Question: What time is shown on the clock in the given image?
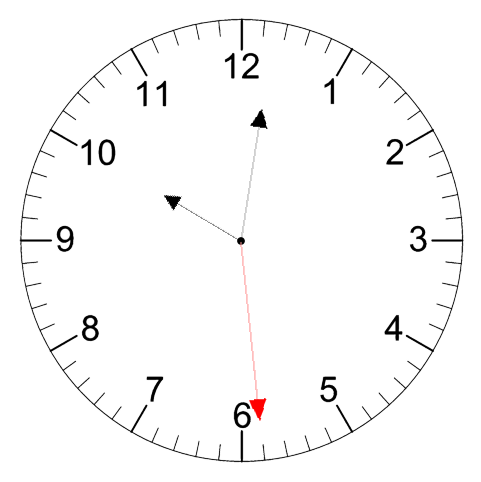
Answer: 10:01:29